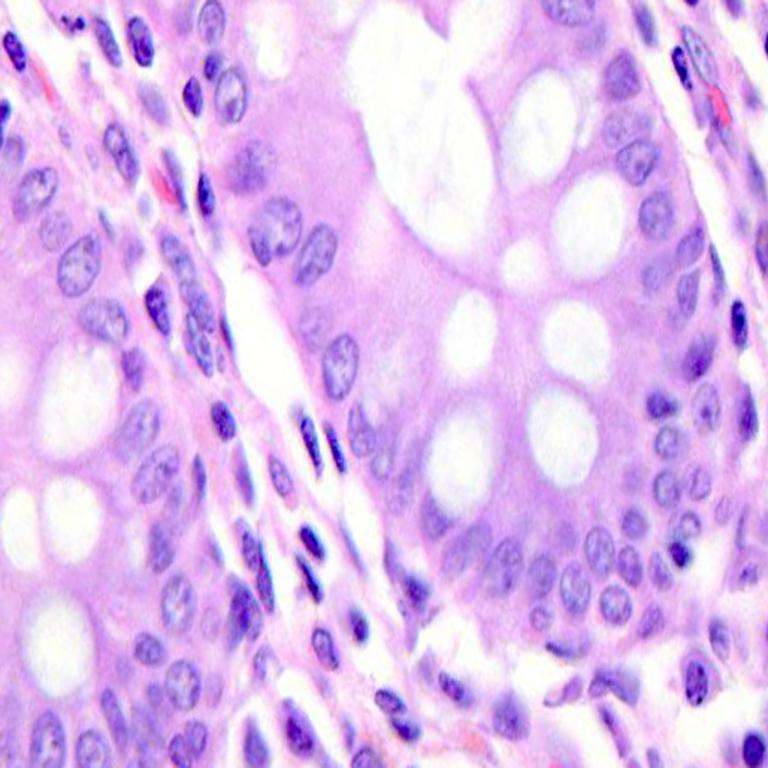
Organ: colon
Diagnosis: benign